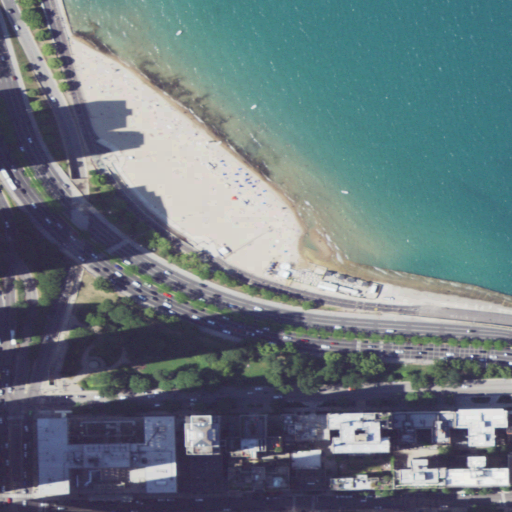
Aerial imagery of beach in Illinois named Oak Street Beach containing high intensity development, open water, medium intensity development, barren land, and low intensity development